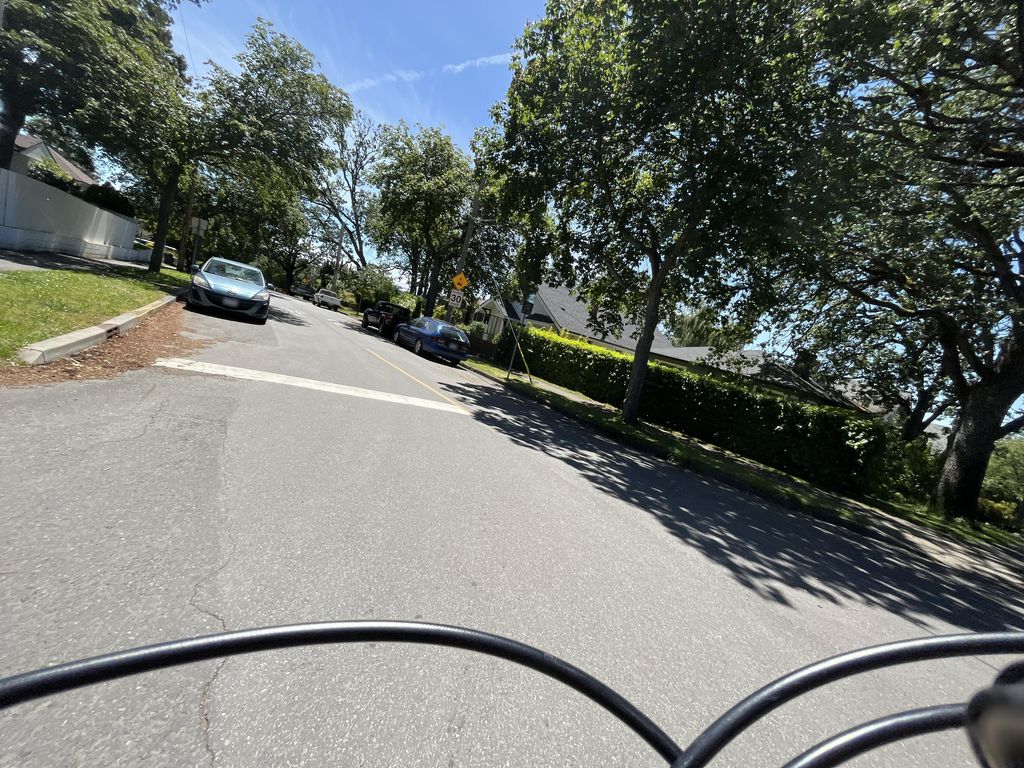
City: victoria